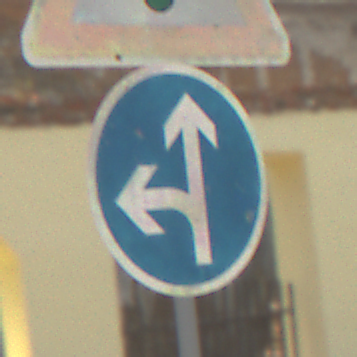
Verkehrszeichen: VorgeschriebeneFahrtrichtungGeradeausOderLinks
Zusatzzeichen oben: Lichtzeichenanlage
Umgebung: Outdoor, Suburban
Tageszeit: Midday
Wetter: PartlyCloudy
Licht: Natural
Jahreszeit: NotSpecified
Kontrast: HighContrast